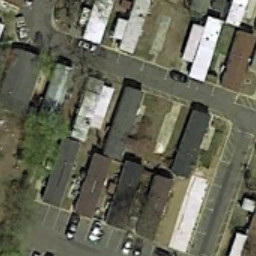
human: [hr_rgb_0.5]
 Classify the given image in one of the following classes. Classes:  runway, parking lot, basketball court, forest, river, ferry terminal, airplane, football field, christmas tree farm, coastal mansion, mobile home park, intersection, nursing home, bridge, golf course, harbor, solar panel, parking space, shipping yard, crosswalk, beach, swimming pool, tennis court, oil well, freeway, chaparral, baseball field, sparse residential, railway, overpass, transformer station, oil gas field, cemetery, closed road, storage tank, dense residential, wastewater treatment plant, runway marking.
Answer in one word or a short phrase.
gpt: mobile home park